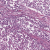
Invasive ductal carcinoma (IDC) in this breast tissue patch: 1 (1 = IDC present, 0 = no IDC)